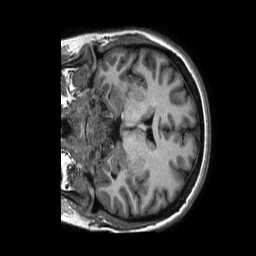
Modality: T1w
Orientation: coronal
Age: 39
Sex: female
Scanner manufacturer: philips
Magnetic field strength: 1.5 T
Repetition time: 0.008371 s
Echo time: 0.003872 s